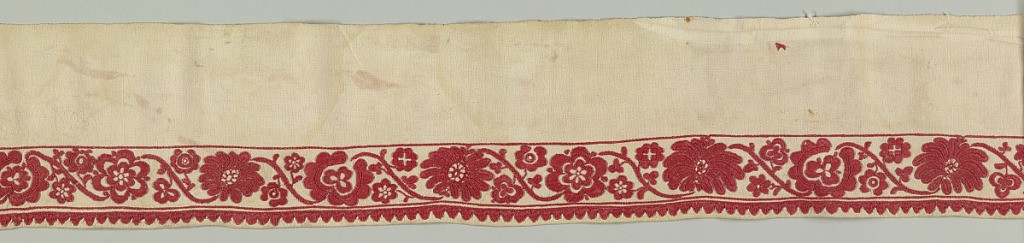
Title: Border
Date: late 19th century
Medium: cotton Technique: stem, satin, and chain stitch embroidery
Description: Coarse natural color cotton band embroidered in bright red in a three inch wide border along the bottom. Design of running vine of natural-size blossoms in full face with stylized leaves. Hemmed at bottom and selvage at top. Possibly a border for a bed valence or cover.